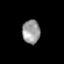
Tissue: skin
Cell type: Epithelial cells
Senescence score: 0.2859
Nuclear area (px): 409
Mean DAPI intensity: 155.174